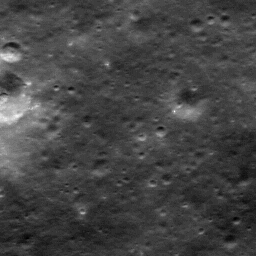
Host type: background_regolith
Lunar coordinates: latitude nan, longitude nan